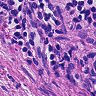
Metastatic tissue present: no